Question: In my table I have a column 'Segment_No' which has duplicates. Now I want to update those duplicates.

For example: the value is present in two rows. I want to change the second value to
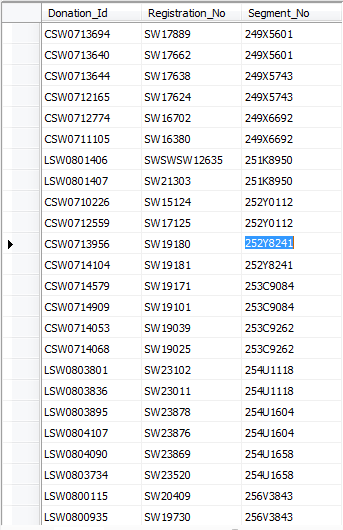
Answer: The general form would be as follows:
'''
;with AllRows as (
select Donation_ID,Registration_No,Segment_No,
ROW_NUMBER() OVER (
PARTITION BY Segment_No
order by <Suitable_Column>
) as rn
from UnnamedTable
)
update AllRows set Segment_no = <New_Value>
where rn > 1
'''
Where '<Suitable_Column>' gives the column(s) the define which row is "first" and which is second. '<New_Value>' defines how the new 'Segment_no' value should be computed, and 'rn' gives the row numbers - so the where clause is ignoring the "first" row.
So if there are only ever a max of two rows sharing a single 'Segment_no' value, and the "first" is the one with the lowest 'Donation_ID' value, then it would be:
'''
;with AllRows as (
select Donation_ID,Registration_No,Segment_No,
ROW_NUMBER() OVER (
PARTITION BY Segment_No
order by Donation_ID
) as rn
from UnnamedTable
)
update AllRows set Segment_no = Segment_no + 'R'
where rn > 1
'''